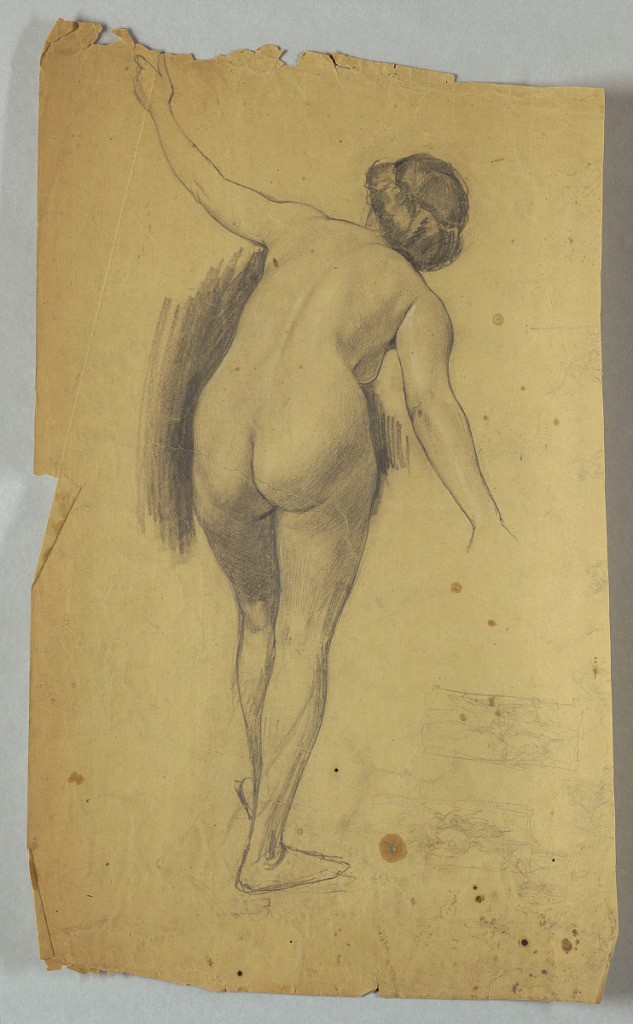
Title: Study of Nude Figure
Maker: Louis Schaettle, American, 1867–1917
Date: ca. 1900
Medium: Graphite on light brown paper
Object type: Drawing
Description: Full figure of bending female nude, shown from back. Figure standing on right leg, left knee slightly bent; arms extended, left toward top, right toward right of page.